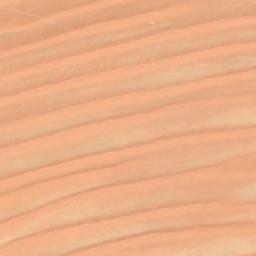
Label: desert